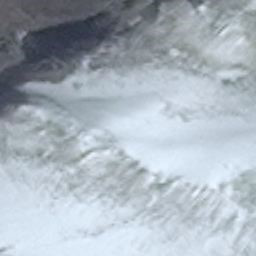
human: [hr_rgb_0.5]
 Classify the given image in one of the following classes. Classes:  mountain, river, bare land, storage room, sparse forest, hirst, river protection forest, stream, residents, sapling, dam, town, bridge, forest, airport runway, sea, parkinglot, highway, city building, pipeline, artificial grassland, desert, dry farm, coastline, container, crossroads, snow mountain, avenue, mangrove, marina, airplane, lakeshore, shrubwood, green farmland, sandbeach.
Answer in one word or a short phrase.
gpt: snow mountain